Question: I have a test environment setup (along with a staging and production). The staging environment has spun down automatically in to red (health).

I would like to spin down the test server as well, is this possible without destroying the actual instance? I will be using it again in a few months, but until then I don't need it consuming resources.
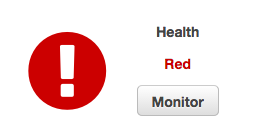
Answer: Server == Instance.
Termination ==> killing a server, no chance to get it back.
Stop => Stopping a server, it can be restarted. No EC2 costs while it's stopped. ( EBS costs may apply.)
Having a single node Beanstalk environment means having 1 EC2 instance. I never tried to stop it, but you should be able to do it. ( Just check it a few minutes ago, if AWS spins up a new instance or not. In a single node setup it shouldn't.)